Question: I have a 'JTextPane' which displays a link to which on click should open a page in the browser.
The link is set as a text to the 'TextPane' as shown:
'''
<a href=http://www.google.com target=_blank>Read more..</a>
'''

When I click on this nothing happends, do anyone know why?
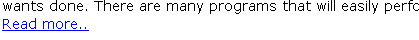
Answer: Either the JTextPane should be non-editable as it's stated by BegemoT or you can use this
<URL> to allow links in editable pane.